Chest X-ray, AP view. Patient: 9 years old, sex M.
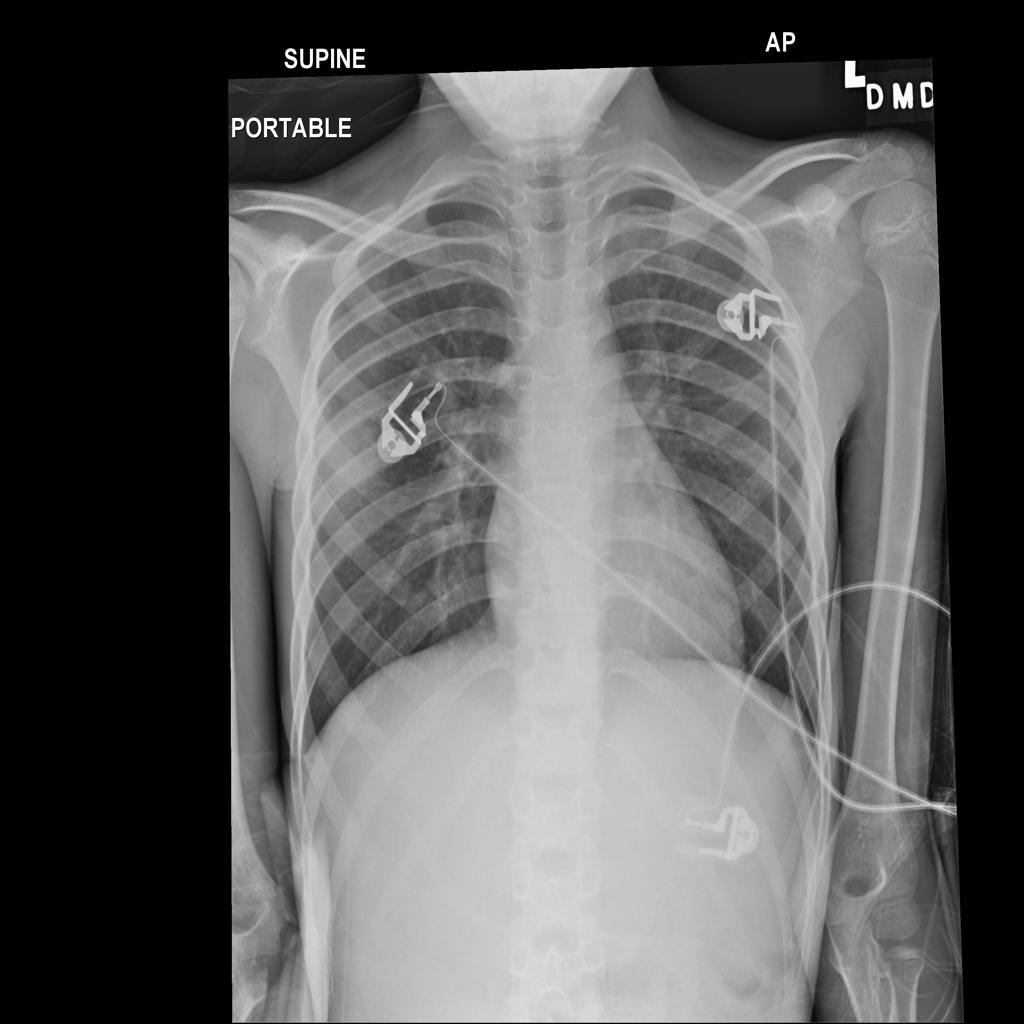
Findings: No Finding